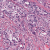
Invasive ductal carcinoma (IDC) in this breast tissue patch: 1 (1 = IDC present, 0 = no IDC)